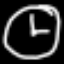
Label: clock